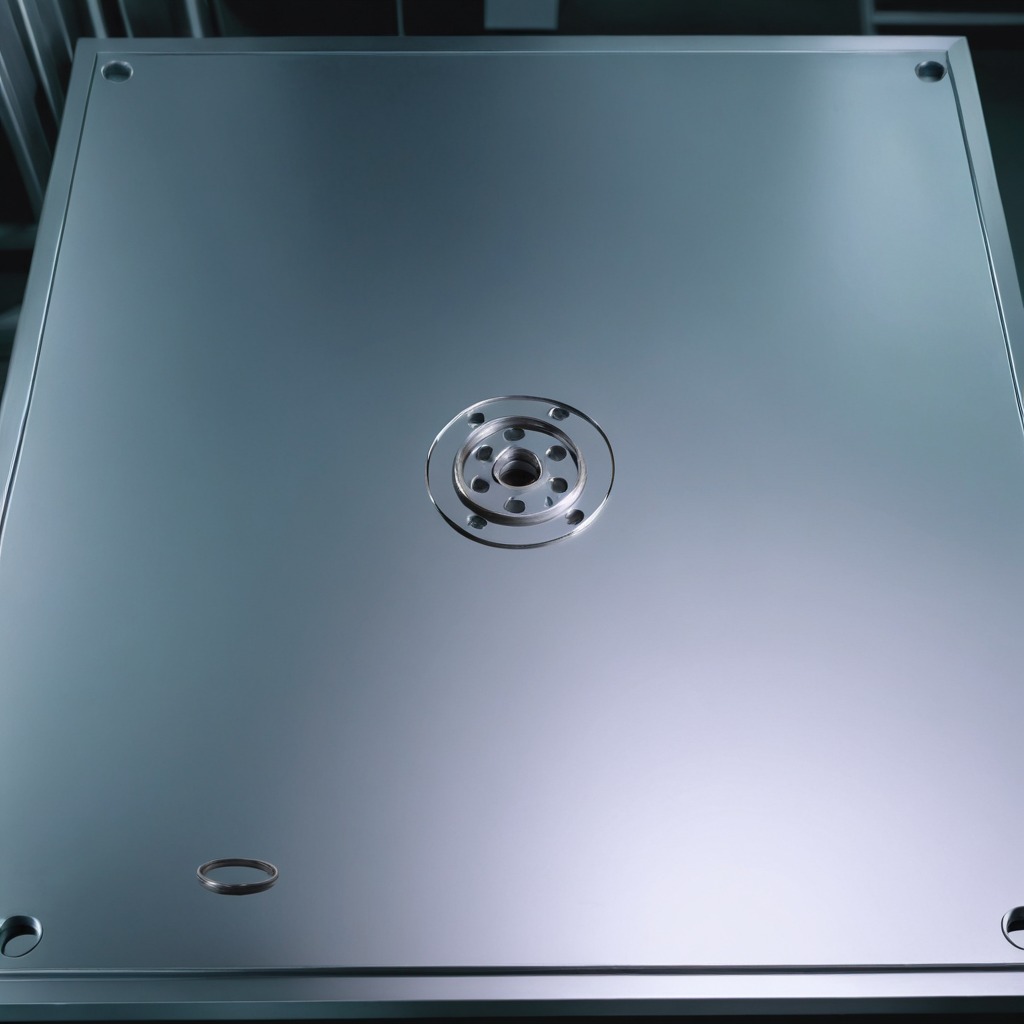
A rubber O-ring is lying on a metal table in a machine shop under fluorescent lights.